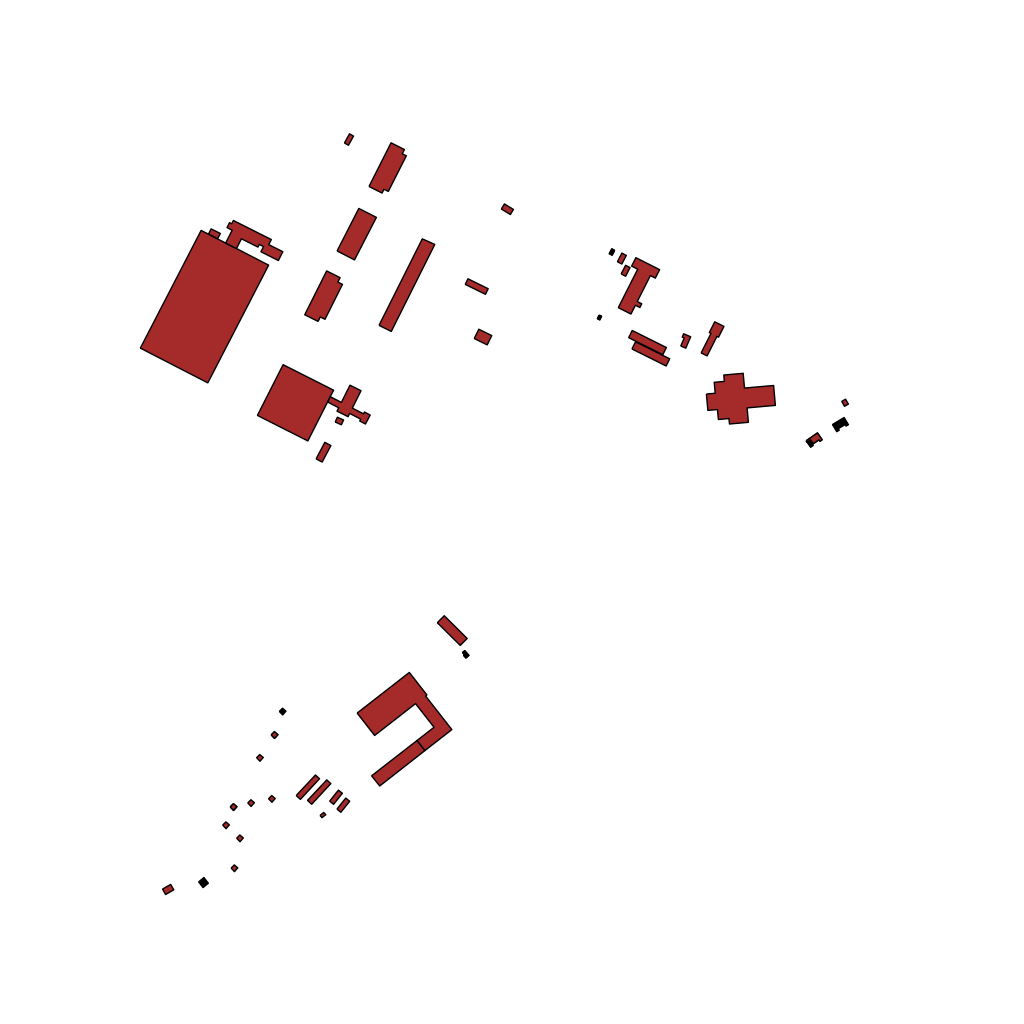
Tags: overhead vector_map, industrial, recreation, residential, special, individual_rise, low_rise, density_1, Building, Facility, 1.0 km²